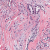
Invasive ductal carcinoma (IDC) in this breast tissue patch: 1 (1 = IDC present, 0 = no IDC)